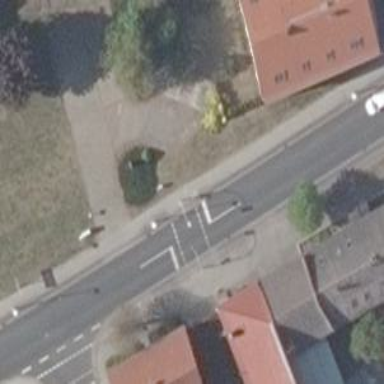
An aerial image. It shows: Road with traffic signals that are designated for crossing only.